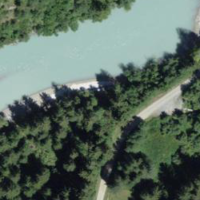
EUNIS habitat code: 43
Species observed at this site:
Hieracium umbellatum
Brachypodium pinnatum